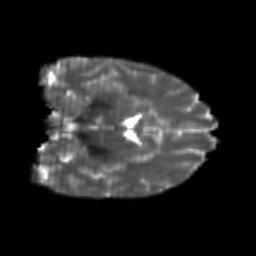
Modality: T2w
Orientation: coronal
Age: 23
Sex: female
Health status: healthy
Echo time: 0.074 s